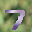
Label: 7